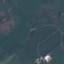
Label: Pasture